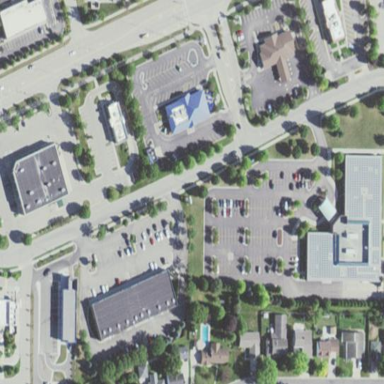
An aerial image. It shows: Retail area.